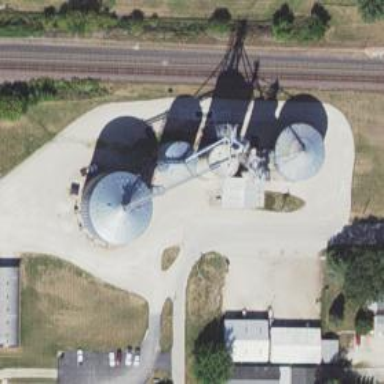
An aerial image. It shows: Silo.